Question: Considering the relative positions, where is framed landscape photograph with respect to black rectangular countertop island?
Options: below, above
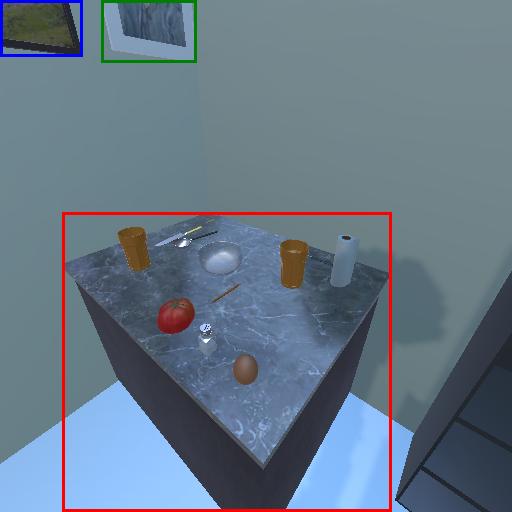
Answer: below